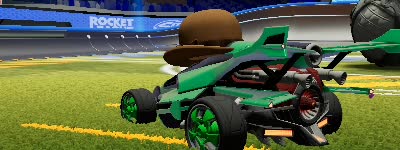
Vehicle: aftershock